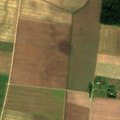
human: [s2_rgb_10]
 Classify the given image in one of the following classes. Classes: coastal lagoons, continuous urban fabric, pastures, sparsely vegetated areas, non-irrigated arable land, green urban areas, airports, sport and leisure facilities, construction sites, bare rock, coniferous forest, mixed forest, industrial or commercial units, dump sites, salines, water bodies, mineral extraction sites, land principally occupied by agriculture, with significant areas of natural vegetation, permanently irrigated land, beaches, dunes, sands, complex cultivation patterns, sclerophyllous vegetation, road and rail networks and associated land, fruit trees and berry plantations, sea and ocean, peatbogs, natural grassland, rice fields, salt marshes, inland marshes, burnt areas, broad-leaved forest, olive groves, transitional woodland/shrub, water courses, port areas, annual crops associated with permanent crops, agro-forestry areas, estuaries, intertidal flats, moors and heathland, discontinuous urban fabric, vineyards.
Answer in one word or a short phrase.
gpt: non-irrigated arable land, mixed forest